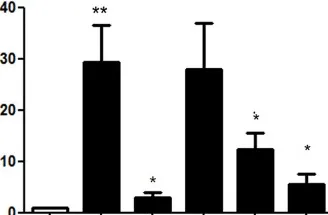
(E) The transcription activity of the PU fusion and its dominant negative effect on PAX5 transcription activity based on the CD19 promoter luciferase reporter assay. P values are from Fisher's exact test. *P <= 0.05, **P <= 0.01.
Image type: pathology (immunostaining)